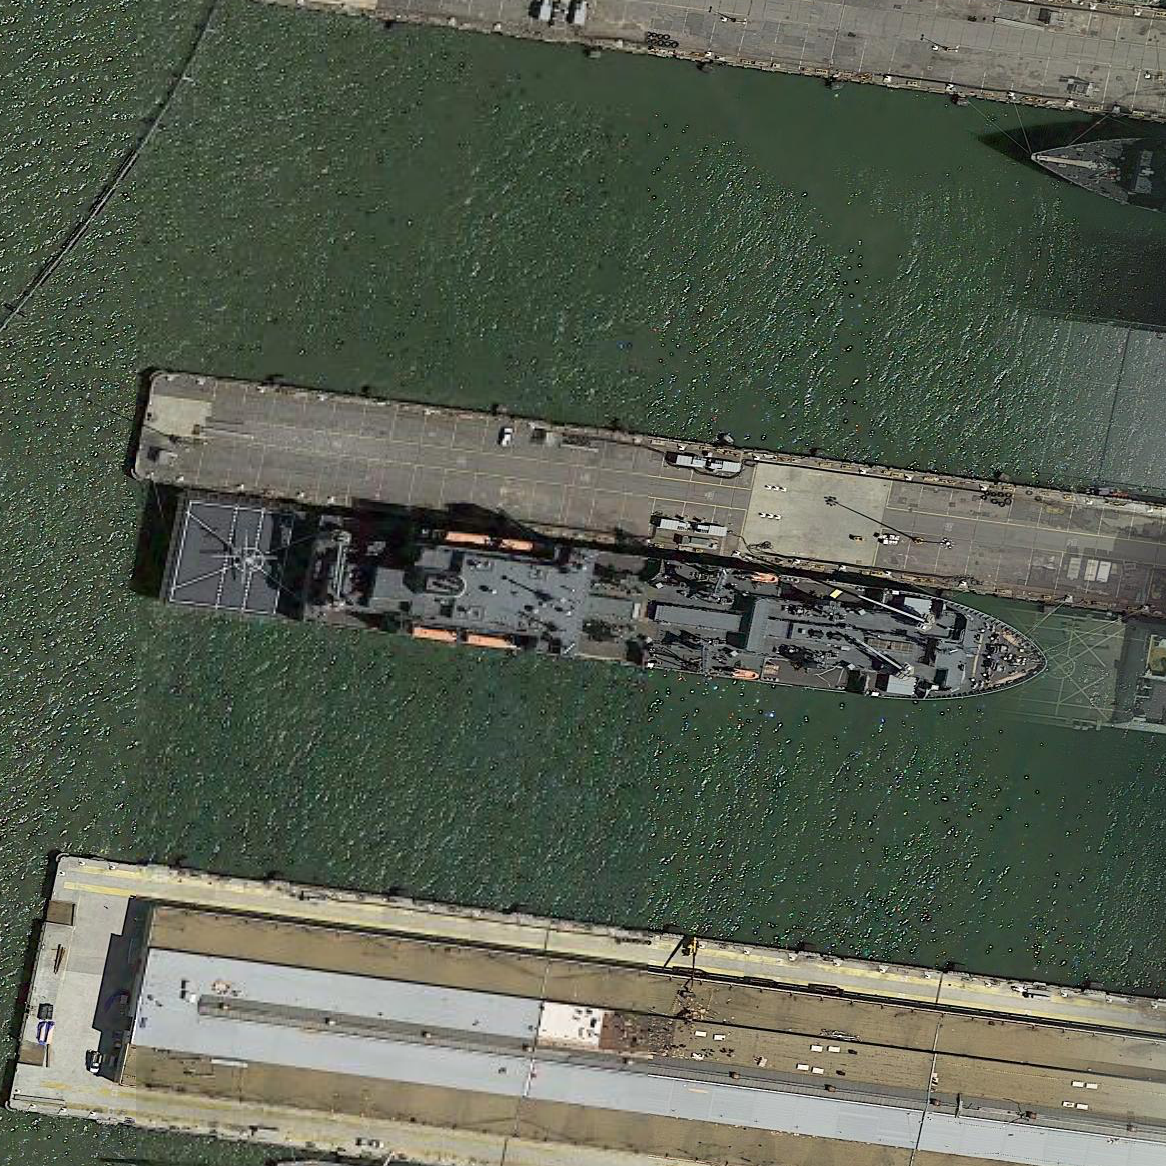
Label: Crane_ship